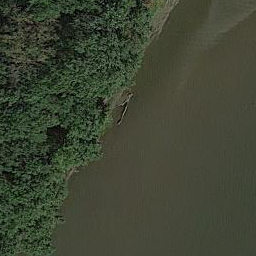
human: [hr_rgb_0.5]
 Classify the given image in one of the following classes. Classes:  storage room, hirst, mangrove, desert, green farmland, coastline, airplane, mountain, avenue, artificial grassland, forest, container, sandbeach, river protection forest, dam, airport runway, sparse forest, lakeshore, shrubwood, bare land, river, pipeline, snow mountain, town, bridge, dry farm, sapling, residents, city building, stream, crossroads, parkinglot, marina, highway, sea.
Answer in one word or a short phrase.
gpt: river protection forest